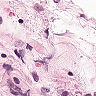
Metastatic tissue present: no